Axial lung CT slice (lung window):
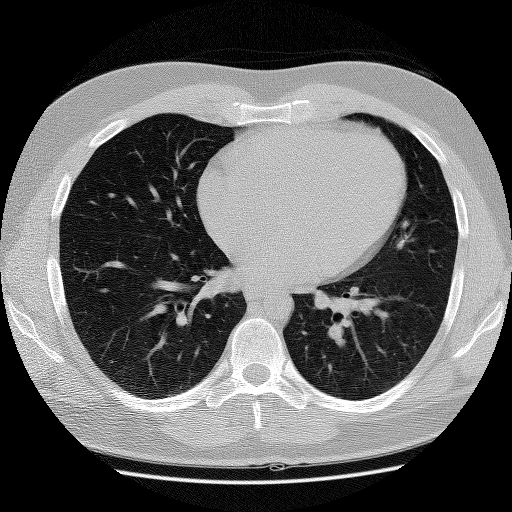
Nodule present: no